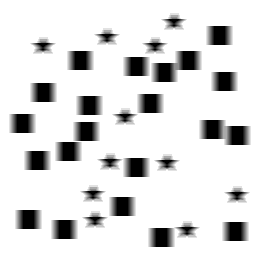
Squares: 21
Triangles: 0
Stars: 11
Total shapes: 32